Question: So here's the scenarion, I've got a SearchController that displays filtered results from my apps list of contacts and that present in my addressbook as well.
The code that pushes the ABPersonViewController is present in my didSelectObject:atIndex method. here is the code:
'''
TableCellClass *selectedCell= (TableCellClass *)[self.tableView cellForRowAtIndexPath:indexPath];
ABAddressBookRef addressBook = ABAddressBookCreate();
CFArrayRef arrayOfAllPeople = ABAddressBookCopyArrayOfAllPeople(addressBook);
ABRecordRef thisPerson = CFArrayGetValueAtIndex(arrayOfAllPeople,selectedCell.contactIndex);
ABPersonViewController *picker = [[ABPersonViewController alloc]init];
picker.personViewDelegate = self;
picker.displayedPerson = thisPerson;
picker.allowsEditing = YES;
[self.navigationController pushViewController:picker animated:YES];
'''
This code block works just fine on a standard TTTableViewController, but somehow won't work on my searchController.

Here is the screen shot by the way. So as you can see there is no NavigationController present. This is default by Three20. The cell with the addressbook icon is the Item which launches the ABPersonViewController upon tap-gesture
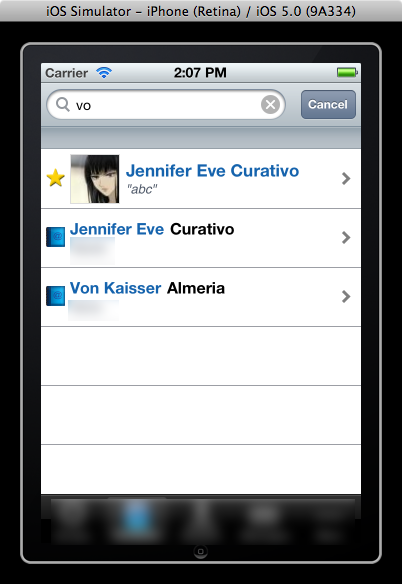
Answer: So I found a workaround to my problem.
First, I created a class that is a subclass of ABPersonViewController. Then created my own -initWithNavigatorURL:query: method.
on the TTTableViewController class that is my SearchDisplayController, inside the -didSelectObject:atIndexPath: method, i have this block of code:
'''
TTTableItemCell *selectedCell= (TTTableItemCell *)[self.tableView cellForRowAtIndexPath:indexPath];
ABAddressBookRef addressBook = ABAddressBookCreate();
CFArrayRef arrayOfAllPeople = ABAddressBookCopyArrayOfAllPeople(addressBook);
ABRecordRef thisPerson = CFArrayGetValueAtIndex(arrayOfAllPeople,selectedCell.contactIndex);
ABPersonViewController *picker = [[ABPersonViewController alloc]initWithNibName:nil bundle:[NSBundle mainBundle]];
picker.personViewDelegate = self;
picker.displayedPerson = thisPerson;
picker.allowsEditing = YES;
NSNumber *allowsEditing;
if (picker.allowsEditing) {
allowsEditing = [[NSNumber alloc]initWithInt:1];
}
else{
allowsEditing = [[NSNumber alloc]initWithInt:0];
}
TTURLAction *urlAction = [[[TTURLAction alloc] initWithURLPath:@"tt://GJABPersonView"] autorelease];
urlAction.query = [NSDictionary dictionaryWithObjects:[NSMutableArray arrayWithObjects:self, thisPerson,allowsEditing, nil] forKeys:[NSMutableArray arrayWithObjects:@"personViewDelegate",@"displayedPerson",@"allowsEditing", nil]];
urlAction.animated = YES;
[[TTNavigator navigator] openURLAction:[urlAction applyTransition:UIViewAnimationTransitionFlipFromLeft]];
[allowsEditing release];
'''
It doesn't animate like it normally does when navigating but it does the work :)